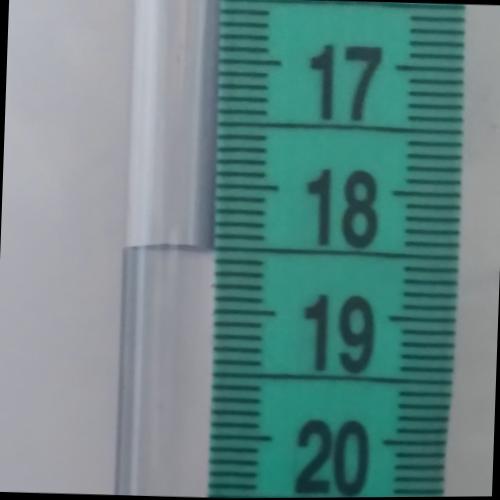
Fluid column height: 18.5 cm